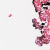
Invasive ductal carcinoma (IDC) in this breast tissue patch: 0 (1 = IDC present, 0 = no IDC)